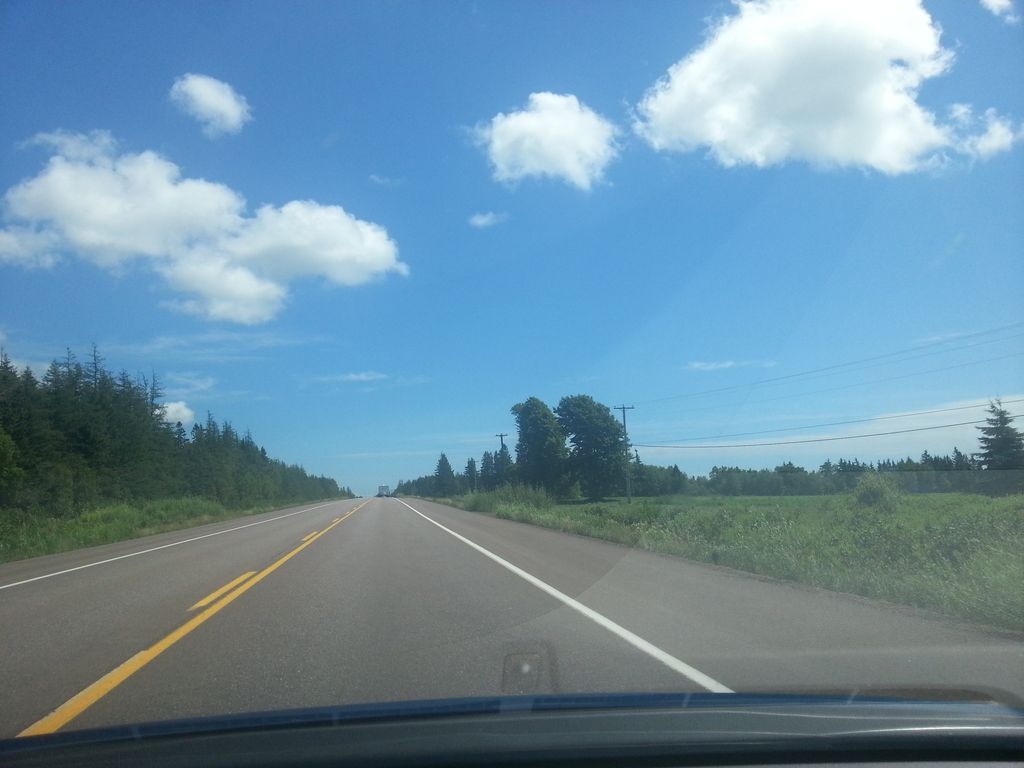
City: charlottetown